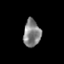
Tissue: skin
Cell type: Epithelial cells
Senescence score: 0.2689
Nuclear area (px): 454
Mean DAPI intensity: 132.793